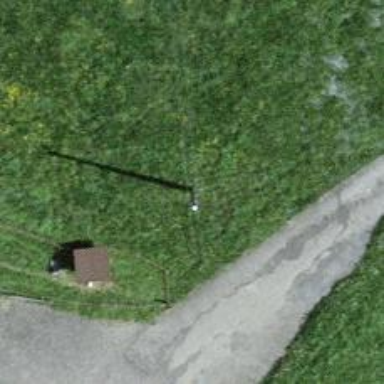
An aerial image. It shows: Minor power line.